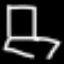
Label: chair